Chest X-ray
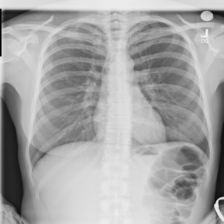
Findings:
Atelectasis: negative
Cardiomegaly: negative
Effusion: negative
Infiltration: negative
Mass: negative
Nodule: negative
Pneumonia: negative
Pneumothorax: negative
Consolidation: negative
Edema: negative
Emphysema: negative
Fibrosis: negative
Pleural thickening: negative
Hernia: negative